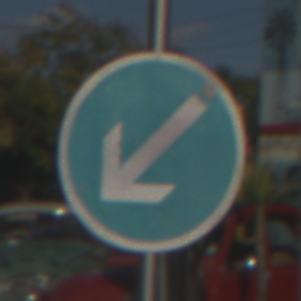
Verkehrszeichen: VorgeschriebeneVorbeifahrtLinks
Umgebung: Outdoor, Special
Tageszeit: MorningAfternoon
Wetter: PartlyCloudy
Licht: Natural
Jahreszeit: NotSpecified
Kontrast: HighContrast